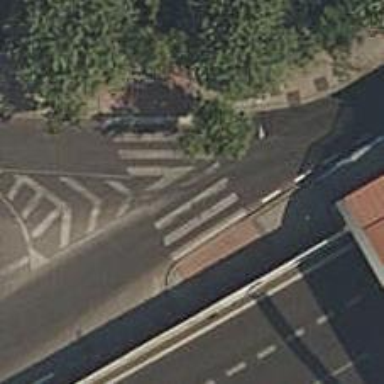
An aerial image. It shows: Zebra crossing on the road.